Question: I have made following code that loops through XML files some changes
when I run the code I got this error. I am newbeginner to VB.

Could someone help me to solve it?
here is my code
'''
Private Sub BT_Browse_Click(ByVal sender As System.Object, ByVal e As System.EventArgs) Handles BT_Browse.Click
' Set Folder PATH default
FolderBrowserDialog1.SelectedPath = My.Computer.FileSystem.SpecialDirectories.MyDocuments
' Show the new folder button
FolderBrowserDialog1.ShowNewFolderButton = True
If FolderBrowserDialog1.ShowDialog() = Windows.Forms.DialogResult.OK Then
' Get the full path to the file that selected by the user.
Dim mySelFile As String = FolderBrowserDialog1.SelectedPath
Dim intcount As Integer = Nothing
' Displays the full path of the file selected by the user in the box (TextBox)
Tb_FilePath.Text = mySelFile
'Displays the folder name (only) selected, the user"Subtlety, use the" IO.Path.GetFileName "on the path to a folder
'To get the name of the target folder.
'While "IO.Path.GetDirectoryName" would have shown you the folder path CONTAINING file
'Targeted by the specified path as a parameter
'MsgBox("Du har valt: " & IO.Path.GetFileName(mySelFile))
If Not IO.Directory.GetFiles(mySelFile, "*.xml").Any() Then
MsgBox("there are no XML files here")
Application.Restart()
End If
For Each filename As String In IO.Directory.GetFiles(mySelFile, "*.xml")
intcount = intcount + 1
Dim analyse
Dim exactContexts
Dim subnode
Dim repeated
Dim realRepeated
Dim tmpValue As String = ""
analyse = CreateObject("Msxml2.DOMDocument.6.0")
analyse.Load(filename)
exactContexts = analyse.SelectNodes("//inContextExact")
For i = 0 To exactContexts.Length - 1
subnode = exactContexts(i)
For Each att In subnode.Attributes
If att.Name = "words" Then
att.Value = "0"
Exit For
End If
Next att
Next i
repeated = analyse.SelectNodes("//crossFileRepeated")
For i = 0 To repeated.Length - 1
subnode = repeated(i)
For Each att In subnode.Attributes
If att.Name = "words" Then
tmpValue = att.Value
att.Value = "0"
Exit For
End If
Next att
realRepeated = subnode.NextSibling
For Each att In realRepeated.Attributes
If att.Name = "words" Then
att.Value = Val(att.Value) + Val(tmpValue)
Exit For
End If
Next att
Next i
analyse.Save(filename)
Next
MsgBox("there are (" + intcount.ToString + ") modified files")
Else
'if the user has not selected a folder, it is a warning
MsgBox("No Folder selected", MsgBoxStyle.Exclamation, "No selected folders")
End If
End Sub
'''
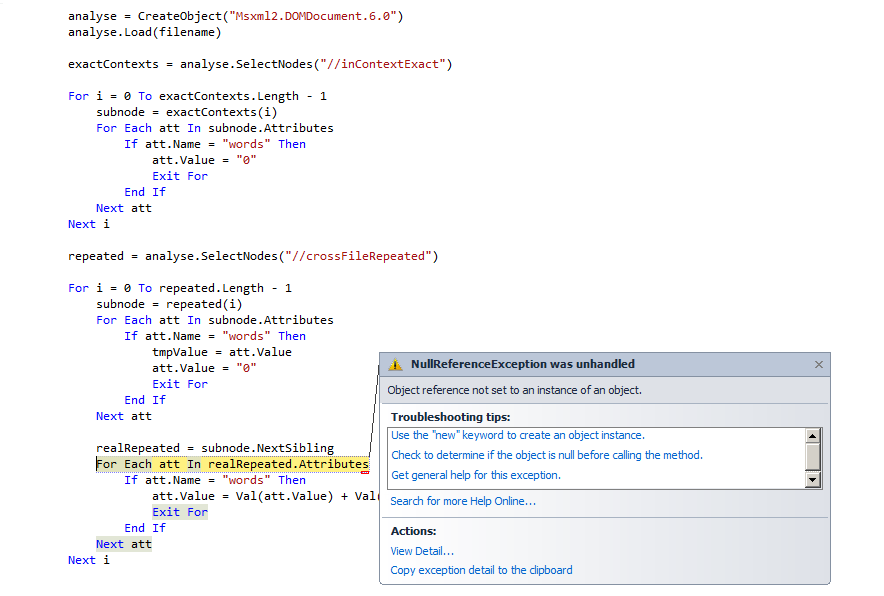
Answer: The <URL> returns 'Nothing' if there is no next node.
So you have to simply check for this case:
'''
...
realRepeated = subnode.NextSibling
If Not realRepeated Is Nothing Then
For Each att In realRepeated.Attributes
...
'''